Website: lowes
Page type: review-order
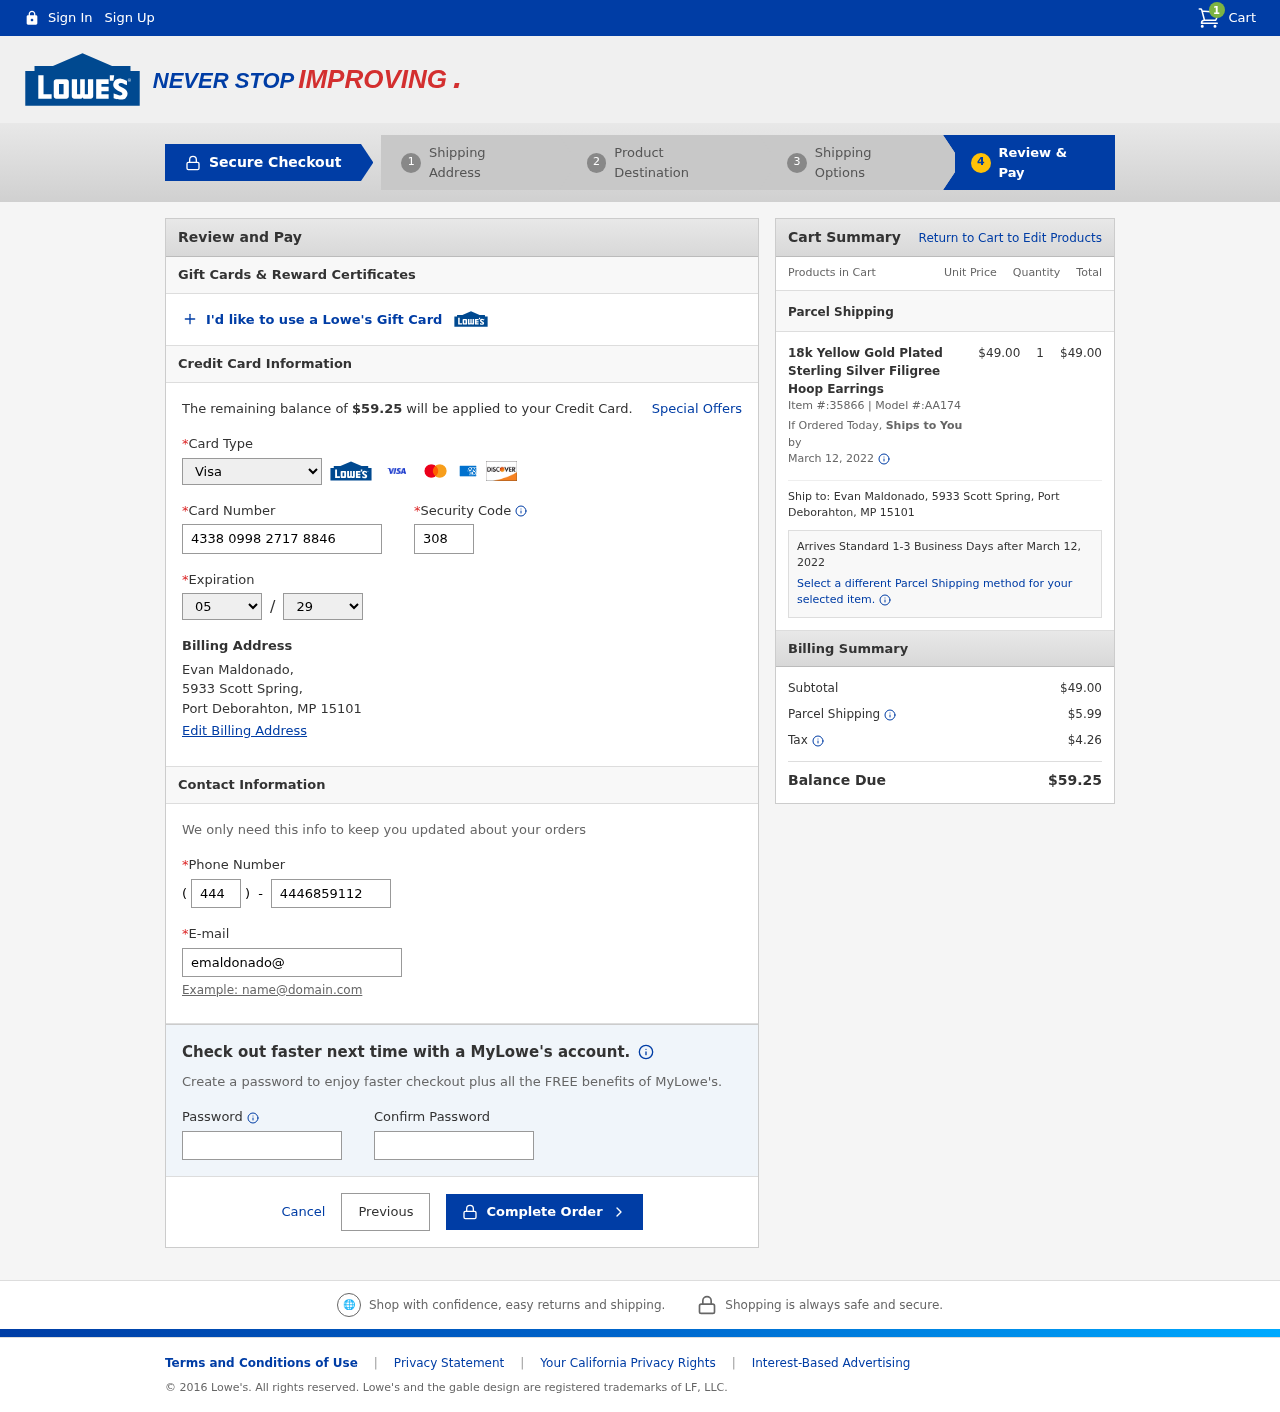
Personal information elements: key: PII_CARD_CVV
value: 308
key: PII_CARD_EXPIRY_MONTH
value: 05
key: PII_CARD_EXPIRY_YEAR
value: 29
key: PII_CARD_NUMBER
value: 4338 0998 2717 8846
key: PII_CARD_TYPE
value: Visa
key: PII_CITY
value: Port Deborahton
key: PII_EMAIL
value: emaldonado@yahoo.com
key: PII_FULLNAME
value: Evan Maldonado,
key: PII_PHONE
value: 4446859112
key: PII_PHONE_AREA
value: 444
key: PII_POSTCODE
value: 15101
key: PII_STATE_ABBR
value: MP
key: PII_STREET
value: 5933 Scott Spring
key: PII_STREET
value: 5933 Scott Spring,
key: PII_FULLNAME2
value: Evan Maldonado
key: PII_STATE
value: MP
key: PII_POSTCODE_FULL
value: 15101
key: PII_CITY_STATE
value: Port Deborahton, MP
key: PII_CITY_STATE_ZIP
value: Port Deborahton, MP 15101
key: PII_POSTCODE_NUMERIC
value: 15101
Product elements: key: PRODUCT1_NAME
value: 18k Yellow Gold Plated Sterling Silver Filigree Hoop Earrings
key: PRODUCT1_PRICE
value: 49
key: PRODUCT1_QUANTITY
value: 1
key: PRODUCT1_ITEM_NUMBER
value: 35866
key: PRODUCT1_MODEL_NUMBER
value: AA174
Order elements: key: ORDER_NUM_ITEMS
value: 1
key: ORDER_TOTAL
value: $59.25
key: ORDER_SHIPPING_DATE
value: March 12, 2022
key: ORDER_SUBTOTAL
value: $49.00
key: ORDER_SHIPPING_DATE2
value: March 12, 2022
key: ORDER_SUBTOTAL2
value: $49.00
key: ORDER_SHIPPING_COST
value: $5.99
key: ORDER_TAX
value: $4.26